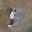
Label: 5